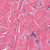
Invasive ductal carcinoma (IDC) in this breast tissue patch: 0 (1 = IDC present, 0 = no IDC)